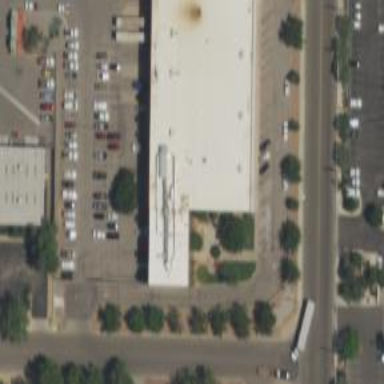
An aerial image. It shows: Commercial building.